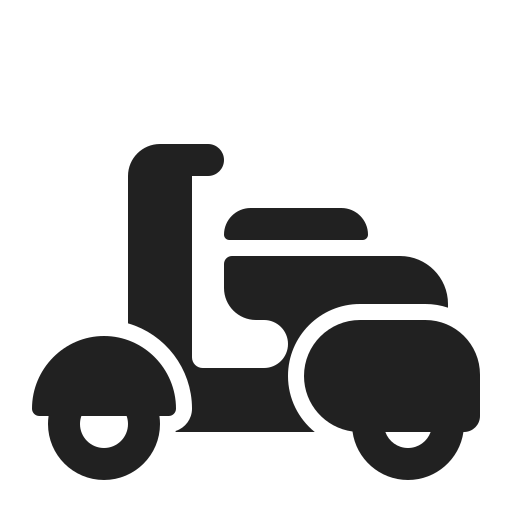
motor scooter high contrast